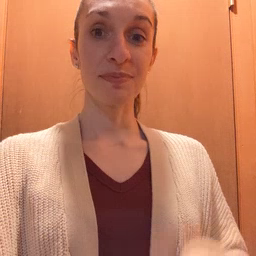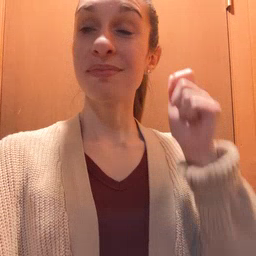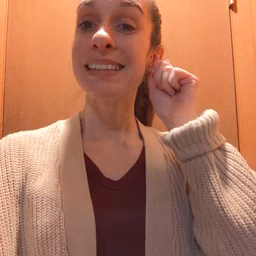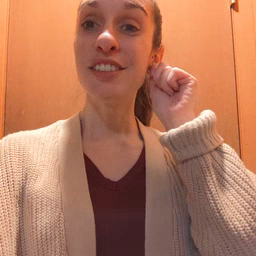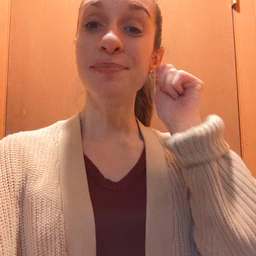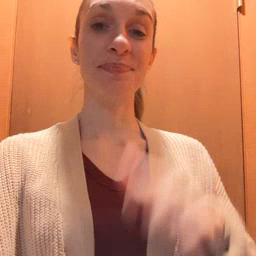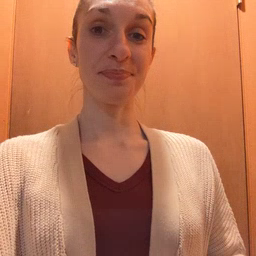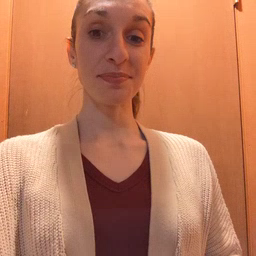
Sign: ear